八年级 · 变换几何
如图, 一块三角形的玻璃破成三片, 一位同学很快拿着其中一片玻璃说:

根据所学知识就能配出一个与原三角形完全一样的图形. 他这样做的依据是 ( )

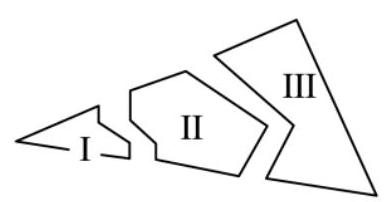
A. $S S S$
B. SAS
C. $A A S$
D. $A S A$
答案: D